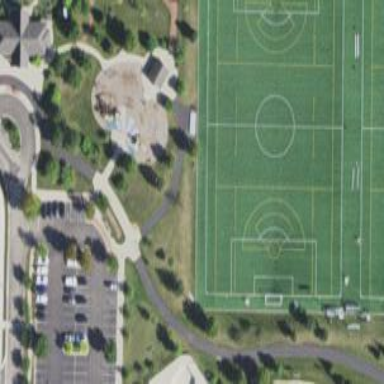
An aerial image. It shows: Artificial turf soccer pitch for leisure sport activities.